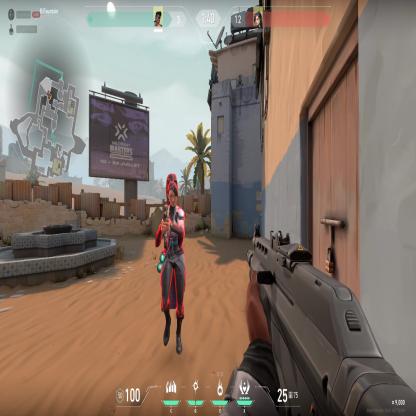
Label: enemy